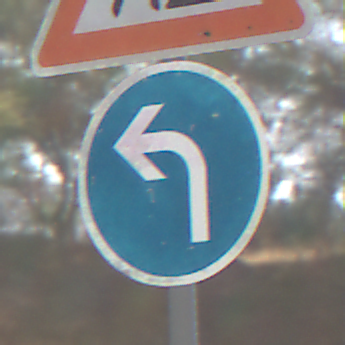
Verkehrszeichen: VorgeschriebeneFahrtrichtungLinks
Zusatzzeichen oben: Arbeitsstelle
Umgebung: Outdoor, Nature
Tageszeit: MorningAfternoon
Wetter: PartlyCloudy
Licht: Natural
Jahreszeit: NotSpecified
Kontrast: HighContrast